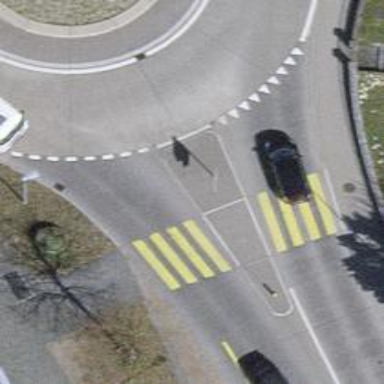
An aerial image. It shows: Footway located on traffic island.